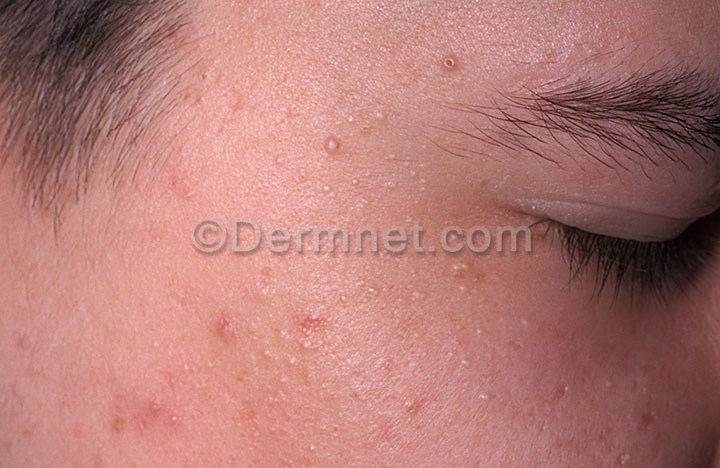
Disease: Acne and Rosacea Photos